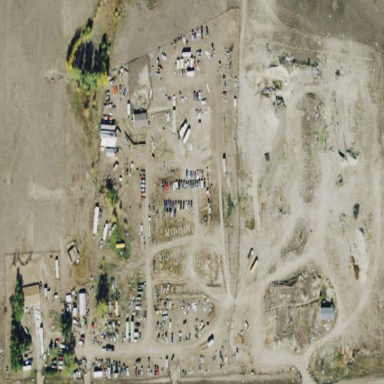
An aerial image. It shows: Industrial area designated for auto wrecking activities.